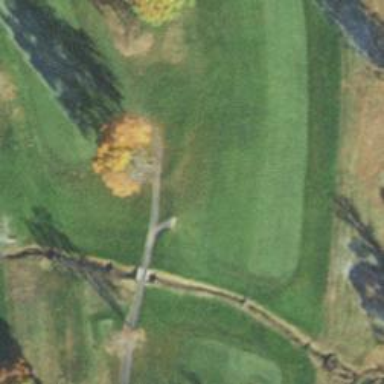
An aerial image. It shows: Path for both roads and golfers.